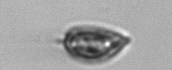
Label: Prorocentrum_triestinum